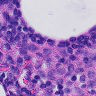
Metastatic tissue present: no